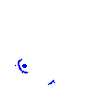
Particle: proton